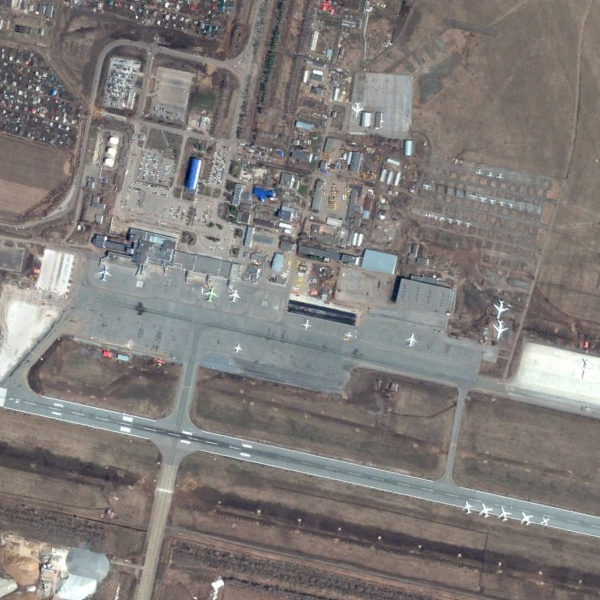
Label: Airport